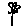
Label: flower